Question: I am working on a project where on the screens I want a title but not the back button which is by default in android I tried the following but unable to solve it.
'''
static navigationOptions = {
title: 'Please sign in',
};
'''
&&
'''
static navigationOptions = {
headerTitle: 'Your Bmi details',
headerRight: (
<Button
onPress={() => alert('This is a button!')}
title="Info"
color="#fff"
/>
),
}}
'''
I want both Title and Button on the title bar.i have attached the Screenshot please check it and help me with the solution.

Could someone help me with that?
Thanks.
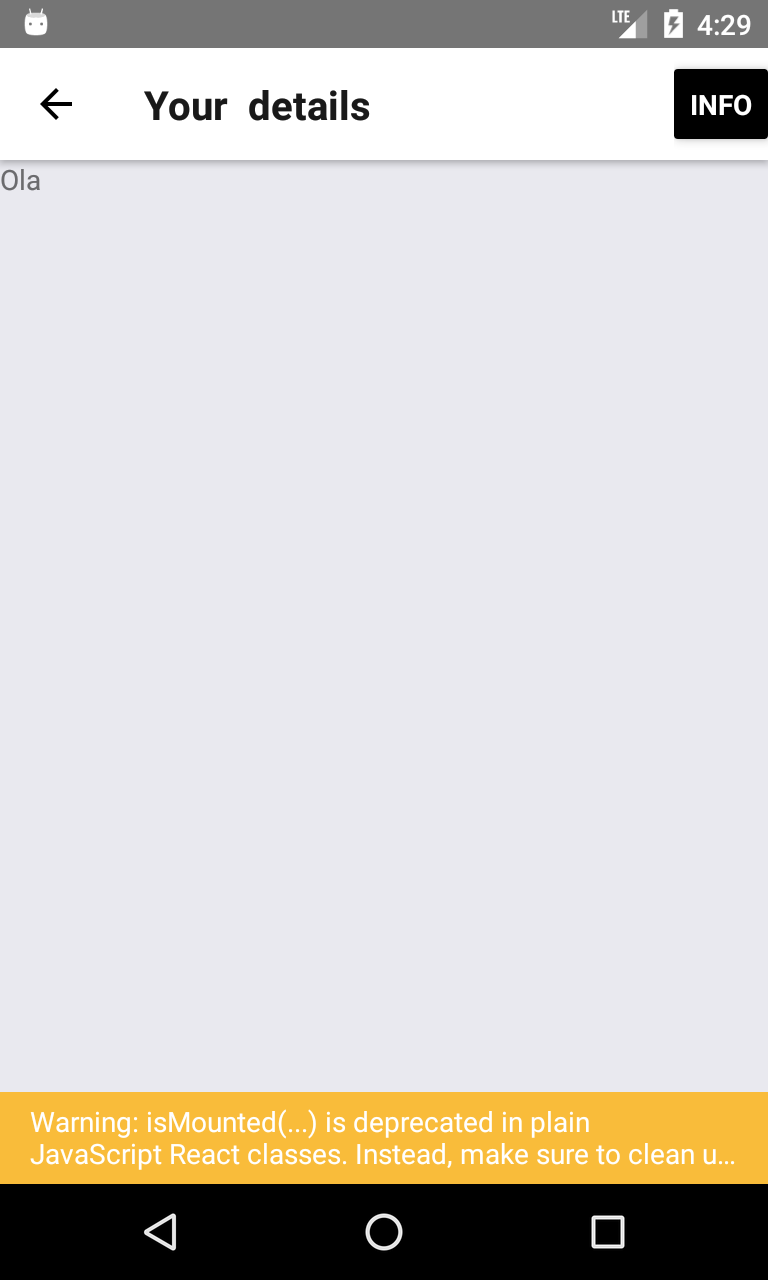
Answer: For react-navigation, to make the back button disappear:
'''
navigationOptions: {
title: 'Your Bmi details',
headerRight: (
<Button
onPress={() => alert('This is a button!')}
title="Info"
color="#fff"
/>
),
headerLeft: null
}
'''
Hope this helps!!